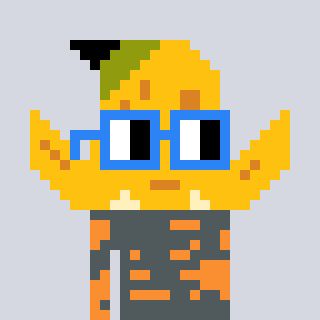
a pixel art character with square blue glasses, a banana-shaped head and a orange-colored body on a cool background